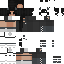
A female human skin with dark skin, wearing brown hood dressed in a black hoodie and black pants, featuring a closed mouth.